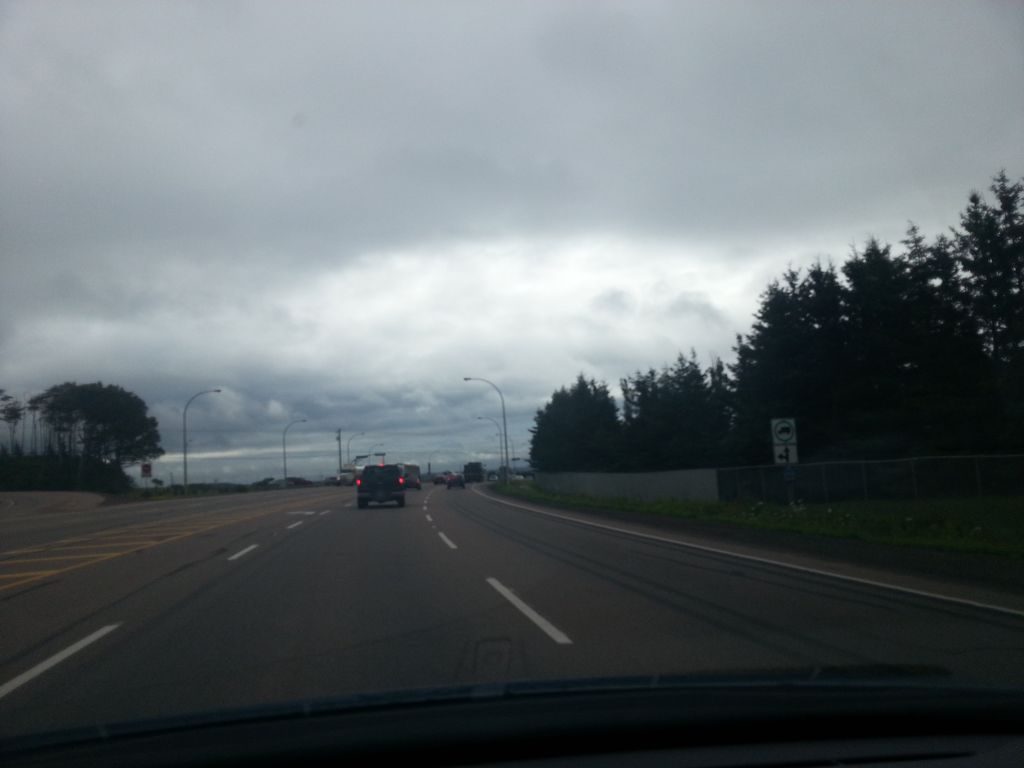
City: charlottetown